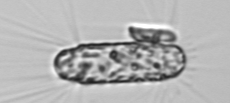
Label: Corethron_hystrix